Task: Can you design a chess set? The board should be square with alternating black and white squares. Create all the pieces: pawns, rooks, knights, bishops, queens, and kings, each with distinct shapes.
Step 1055:
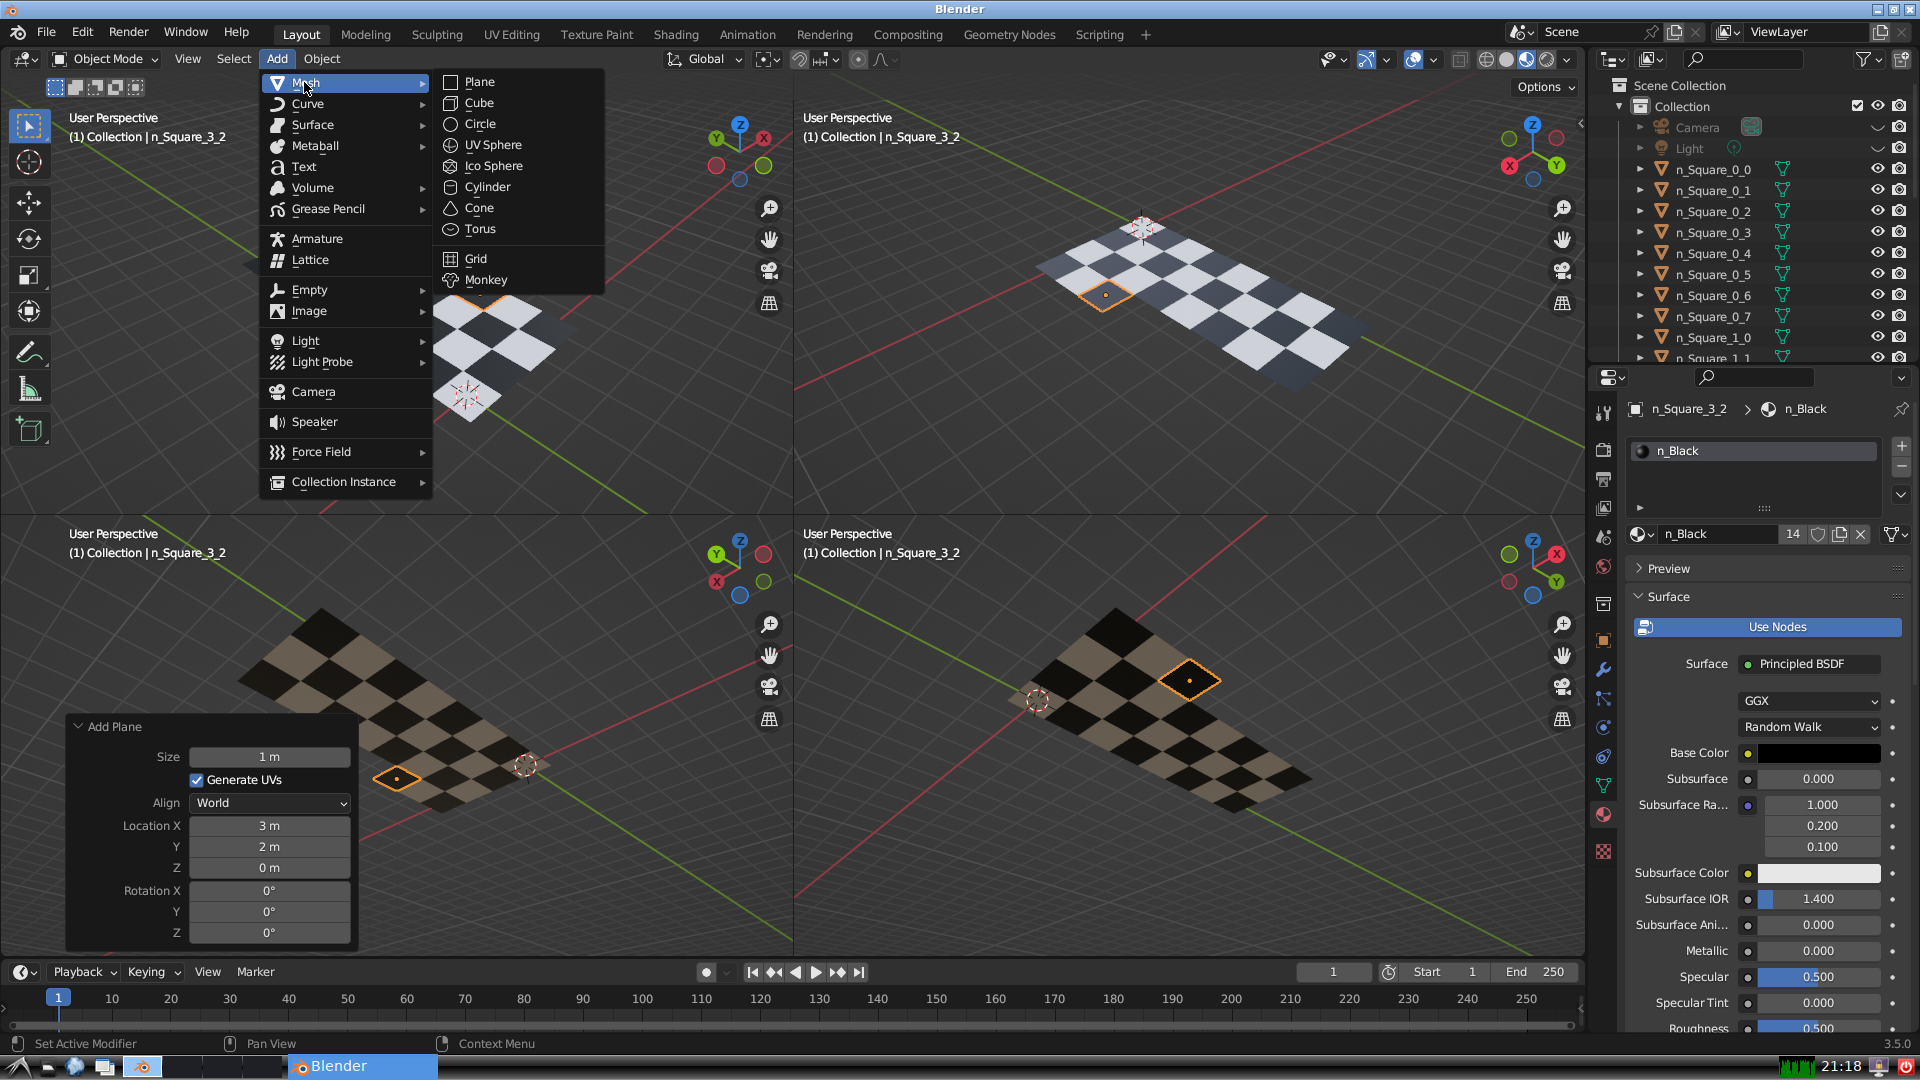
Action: {"mouse_move": [499, 79]}